Question: Pick your poison:
- <URL>
'''
.VehicleTimeline_root_3m9Bh {
width: 100%;
border: 1px solid #e7eaec;
position: relative;
}
.VehicleTimeline_unitNumbers_2JJyk {
width: 45px;
margin-top: 20px;
}
.VehicleTimeline_row_2A9QX {
height: 20px;
width: 100%;
}
.VehicleTimeline_row_2A9QX:nth-child(even) {
background-color: rgba(235, 235, 235, 0.5);
}
.VehicleTimeline_code_3ux_j {
display: table-cell;
padding: 3px 0;
height: 20px;
text-align: center;
border-right: 1px solid #e7eaec;
white-space: nowrap;
width: 45px;
box-sizing: border-box;
overflow: hidden;
}
.VehicleTimeline_hrblock_2Wfuc {
display: inline-block;
padding: 2px 0 0 2px;
border-right: 1px solid #e7eaec;
overflow: hidden;
white-space: nowrap;
position: absolute;
top: 0;
bottom: 0;
}
.VehicleTimeline_hrblock_2Wfuc:first-child {
border-left: none;
}
.VehicleTimeline_hrblock_2Wfuc:last-child {
border-right: none;
}
.VehicleTimeline_hrblock_2Wfuc:nth-child(odd) {
background-color: rgba(230, 230, 230, 0.5);
}
.VehicleTimeline_scroll_2WSry {
overflow-x: scroll;
overflow-y: hidden;
position: absolute;
box-sizing: content-box;
left: 45px;
top: 0;
bottom: 0;
right: 0;
}
'''
'''
<div data-reactroot="" class="VehicleTimeline_root_3m9Bh">
<div class="VehicleTimeline_unitNumbers_2JJyk">
<div class="VehicleTimeline_row_2A9QX">
<div class="VehicleTimeline_code_3ux_j" title="Mercedes Sprinter" style="background-color: rgb(206, 37, 154); color: rgb(254, 244, 249);">LV</div>
</div>
<div class="VehicleTimeline_row_2A9QX">
<div class="VehicleTimeline_code_3ux_j" title="Lincoln Navigator (14pax)" style="background-color: rgb(0, 0, 0); color: rgb(246, 246, 246);">SUV</div>
</div>
<div class="VehicleTimeline_row_2A9QX">
<div class="VehicleTimeline_code_3ux_j" title="Limo Bus #2" style="background-color: rgb(51, 204, 255); color: rgb(0, 46, 61);">WB</div>
</div>
</div>
<div class="VehicleTimeline_scroll_2WSry">
<div class="VehicleTimeline_timeContainer_2-DVe">
<div class="VehicleTimeline_row_2A9QX">
<div class="VehicleTimeline_hrblock_2Wfuc" style="left: 0px; width: 60px;">
<!-- react-text: 13 -->1
<!-- /react-text --><sup>pm</sup></div>
<div class="VehicleTimeline_hrblock_2Wfuc" style="left: 60px; width: 60px;">
<!-- react-text: 16 -->2
<!-- /react-text --><sup>pm</sup></div>
<div class="VehicleTimeline_hrblock_2Wfuc" style="left: 120px; width: 60px;">
<!-- react-text: 19 -->3
<!-- /react-text --><sup>pm</sup></div>
<div class="VehicleTimeline_hrblock_2Wfuc" style="left: 180px; width: 60px;">
<!-- react-text: 22 -->4
<!-- /react-text --><sup>pm</sup></div>
<div class="VehicleTimeline_hrblock_2Wfuc" style="left: 240px; width: 60px;">
<!-- react-text: 25 -->5
<!-- /react-text --><sup>pm</sup></div>
<div class="VehicleTimeline_hrblock_2Wfuc" style="left: 300px; width: 60px;">
<!-- react-text: 28 -->6
<!-- /react-text --><sup>pm</sup></div>
<div class="VehicleTimeline_hrblock_2Wfuc" style="left: 360px; width: 60px;">
<!-- react-text: 31 -->7
<!-- /react-text --><sup>pm</sup></div>
<div class="VehicleTimeline_hrblock_2Wfuc" style="left: 420px; width: 60px;">
<!-- react-text: 34 -->8
<!-- /react-text --><sup>pm</sup></div>
<div class="VehicleTimeline_hrblock_2Wfuc" style="left: 480px; width: 60px;">
<!-- react-text: 37 -->9
<!-- /react-text --><sup>pm</sup></div>
<div class="VehicleTimeline_hrblock_2Wfuc" style="left: 540px; width: 60px;">
<!-- react-text: 40 -->10
<!-- /react-text --><sup>pm</sup></div>
<div class="VehicleTimeline_hrblock_2Wfuc" style="left: 600px; width: 60px;">
<!-- react-text: 43 -->11
<!-- /react-text --><sup>pm</sup></div>
<div class="VehicleTimeline_hrblock_2Wfuc" style="left: 660px; width: 60px;">
<!-- react-text: 46 -->12
<!-- /react-text --><sup>am</sup></div>
<div class="VehicleTimeline_hrblock_2Wfuc" style="left: 720px; width: 60px;">
<!-- react-text: 49 -->1
<!-- /react-text --><sup>am</sup></div>
<div class="VehicleTimeline_hrblock_2Wfuc" style="left: 780px; width: 60px;">
<!-- react-text: 52 -->2
<!-- /react-text --><sup>am</sup></div>
<div class="VehicleTimeline_hrblock_2Wfuc" style="left: 840px; width: 60px;">
<!-- react-text: 55 -->3
<!-- /react-text --><sup>am</sup></div>
<div class="VehicleTimeline_hrblock_2Wfuc" style="left: 900px; width: 60px;">
<!-- react-text: 58 -->4
<!-- /react-text --><sup>am</sup></div>
<div class="VehicleTimeline_hrblock_2Wfuc" style="left: 960px; width: 60px;">
<!-- react-text: 61 -->5
<!-- /react-text --><sup>am</sup></div>
<div class="VehicleTimeline_hrblock_2Wfuc" style="left: 1020px; width: 60px;">
<!-- react-text: 64 -->6
<!-- /react-text --><sup>am</sup></div>
<div class="VehicleTimeline_hrblock_2Wfuc" style="left: 1080px; width: 60px;">
<!-- react-text: 67 -->7
<!-- /react-text --><sup>am</sup></div>
<div class="VehicleTimeline_hrblock_2Wfuc" style="left: 1140px; width: 60px;">
<!-- react-text: 70 -->8
<!-- /react-text --><sup>am</sup></div>
<div class="VehicleTimeline_hrblock_2Wfuc" style="left: 1200px; width: 60px;">
<!-- react-text: 73 -->9
<!-- /react-text --><sup>am</sup></div>
<div class="VehicleTimeline_hrblock_2Wfuc" style="left: 1260px; width: 60px;">
<!-- react-text: 76 -->10
<!-- /react-text --><sup>am</sup></div>
<div class="VehicleTimeline_hrblock_2Wfuc" style="left: 1320px; width: 60px;">
<!-- react-text: 79 -->11
<!-- /react-text --><sup>am</sup></div>
<div class="VehicleTimeline_hrblock_2Wfuc" style="left: 1380px; width: 60px;">
<!-- react-text: 82 -->12
<!-- /react-text --><sup>pm</sup></div>
</div>
<div class="VehicleTimeline_row_2A9QX">xxxxx</div>
<div class="VehicleTimeline_row_2A9QX">xxxxx</div>
<div class="VehicleTimeline_row_2A9QX">xxxxx</div>
</div>
</div>
</div>
'''
How can I get the horizontal scrollbar to move down so that the top edge of the scrollbar is aligned with the bottom edge of "WB"?
i.e. there should be 3 rows with XXXs in them and the scrollbar shouldn't be covering them.

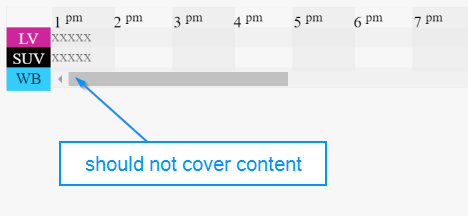
Answer: Remove: 'bottom: 0;' from '.VehicleTimeline_scroll_2WSry' class.
---
By setting 'bottom: 0;' along with 'top: 0;' in '.VehicleTimeline_scroll_2WSry' class with absolute position, modern browsers render the element similar as if it had 'height: 100%;'.
Because your parent element with relative position has a total height of '60px', the child with absolute position, which is bigger, now 'overflows', but 'overflow-y' is hidden in the parent element, so there is no scrollbar.
---
To avoid this just remove the property 'bottom' from the class.
'''
.VehicleTimeline_root_3m9Bh {
width: 100%;
//display: table;
border: 1px solid #e7eaec;
position: relative;
}
.VehicleTimeline_unitNumbers_2JJyk {
width: 45px;
margin-top: 20px;
}
.VehicleTimeline_row_2A9QX {
height: 20px;
width: 100%;
&: nth-child(even) {
background-color: rgba(235, 235, 235, .5);
}
}
.VehicleTimeline_code_3ux_j {
display: table-cell;
padding: 3px 0;
height: 20px;
text-align: center;
border-right: 1px solid #e7eaec;
white-space: nowrap;
width: 45px;
box-sizing: border-box;
overflow: hidden;
}
.VehicleTimeline_hrblock_2Wfuc {
display: inline-block;
padding: 2px 0 0 2px;
border-right: 1px solid #e7eaec;
overflow: hidden;
white-space: nowrap;
position: absolute;
top: 0;
bottom: 0;
&: first-child {
border-left: none;
}
&:last-child {
border-right: none;
}
&:nth-child(odd) {
background-color: rgba(230, 230, 230, .5);
}
}
.VehicleTimeline_scroll_2WSry {
overflow-x: scroll;
overflow-y: hidden;
position: absolute;
box-sizing: content-box;
left: 45px;
top: 0;
right: 0;
}
'''
'''
<div data-reactroot="" class="VehicleTimeline_root_3m9Bh">
<div class="VehicleTimeline_unitNumbers_2JJyk">
<div class="VehicleTimeline_row_2A9QX">
<div class="VehicleTimeline_code_3ux_j" title="Mercedes Sprinter" style="background-color: rgb(206, 37, 154); color: rgb(254, 244, 249);">LV</div>
</div>
<div class="VehicleTimeline_row_2A9QX">
<div class="VehicleTimeline_code_3ux_j" title="Lincoln Navigator (14pax)" style="background-color: rgb(0, 0, 0); color: rgb(246, 246, 246);">SUV01</div>
</div>
<div class="VehicleTimeline_row_2A9QX">
<div class="VehicleTimeline_code_3ux_j" title="Limo Bus #2" style="background-color: rgb(51, 204, 255); color: rgb(0, 46, 61);">WB</div>
</div>
</div>
<div class="VehicleTimeline_scroll_2WSry">
<div class="VehicleTimeline_timeContainer_2-DVe">
<div class="VehicleTimeline_row_2A9QX">
<div class="VehicleTimeline_hrblock_2Wfuc" style="left: 0px; width: 60px;">
<!-- react-text: 13 -->1
<!-- /react-text --><sup>pm</sup>
</div>
<div class="VehicleTimeline_hrblock_2Wfuc" style="left: 60px; width: 60px;">
<!-- react-text: 16 -->2
<!-- /react-text --><sup>pm</sup>
</div>
<div class="VehicleTimeline_hrblock_2Wfuc" style="left: 120px; width: 60px;">
<!-- react-text: 19 -->3
<!-- /react-text --><sup>pm</sup>
</div>
<div class="VehicleTimeline_hrblock_2Wfuc" style="left: 180px; width: 60px;">
<!-- react-text: 22 -->4
<!-- /react-text --><sup>pm</sup>
</div>
<div class="VehicleTimeline_hrblock_2Wfuc" style="left: 240px; width: 60px;">
<!-- react-text: 25 -->5
<!-- /react-text --><sup>pm</sup>
</div>
<div class="VehicleTimeline_hrblock_2Wfuc" style="left: 300px; width: 60px;">
<!-- react-text: 28 -->6
<!-- /react-text --><sup>pm</sup>
</div>
<div class="VehicleTimeline_hrblock_2Wfuc" style="left: 360px; width: 60px;">
<!-- react-text: 31 -->7
<!-- /react-text --><sup>pm</sup>
</div>
<div class="VehicleTimeline_hrblock_2Wfuc" style="left: 420px; width: 60px;">
<!-- react-text: 34 -->8
<!-- /react-text --><sup>pm</sup>
</div>
<div class="VehicleTimeline_hrblock_2Wfuc" style="left: 480px; width: 60px;">
<!-- react-text: 37 -->9
<!-- /react-text --><sup>pm</sup>
</div>
<div class="VehicleTimeline_hrblock_2Wfuc" style="left: 540px; width: 60px;">
<!-- react-text: 40 -->10
<!-- /react-text --><sup>pm</sup>
</div>
<div class="VehicleTimeline_hrblock_2Wfuc" style="left: 600px; width: 60px;">
<!-- react-text: 43 -->11
<!-- /react-text --><sup>pm</sup>
</div>
<div class="VehicleTimeline_hrblock_2Wfuc" style="left: 660px; width: 60px;">
<!-- react-text: 46 -->12
<!-- /react-text --><sup>am</sup>
</div>
<div class="VehicleTimeline_hrblock_2Wfuc" style="left: 720px; width: 60px;">
<!-- react-text: 49 -->1
<!-- /react-text --><sup>am</sup>
</div>
<div class="VehicleTimeline_hrblock_2Wfuc" style="left: 780px; width: 60px;">
<!-- react-text: 52 -->2
<!-- /react-text --><sup>am</sup>
</div>
<div class="VehicleTimeline_hrblock_2Wfuc" style="left: 840px; width: 60px;">
<!-- react-text: 55 -->3
<!-- /react-text --><sup>am</sup>
</div>
<div class="VehicleTimeline_hrblock_2Wfuc" style="left: 900px; width: 60px;">
<!-- react-text: 58 -->4
<!-- /react-text --><sup>am</sup>
</div>
<div class="VehicleTimeline_hrblock_2Wfuc" style="left: 960px; width: 60px;">
<!-- react-text: 61 -->5
<!-- /react-text --><sup>am</sup>
</div>
<div class="VehicleTimeline_hrblock_2Wfuc" style="left: 1020px; width: 60px;">
<!-- react-text: 64 -->6
<!-- /react-text --><sup>am</sup>
</div>
<div class="VehicleTimeline_hrblock_2Wfuc" style="left: 1080px; width: 60px;">
<!-- react-text: 67 -->7
<!-- /react-text --><sup>am</sup>
</div>
<div class="VehicleTimeline_hrblock_2Wfuc" style="left: 1140px; width: 60px;">
<!-- react-text: 70 -->8
<!-- /react-text --><sup>am</sup>
</div>
<div class="VehicleTimeline_hrblock_2Wfuc" style="left: 1200px; width: 60px;">
<!-- react-text: 73 -->9
<!-- /react-text --><sup>am</sup>
</div>
<div class="VehicleTimeline_hrblock_2Wfuc" style="left: 1260px; width: 60px;">
<!-- react-text: 76 -->10
<!-- /react-text --><sup>am</sup>
</div>
<div class="VehicleTimeline_hrblock_2Wfuc" style="left: 1320px; width: 60px;">
<!-- react-text: 79 -->11
<!-- /react-text --><sup>am</sup>
</div>
<div class="VehicleTimeline_hrblock_2Wfuc" style="left: 1380px; width: 60px;">
<!-- react-text: 82 -->12
<!-- /react-text --><sup>pm</sup>
</div>
</div>
<div class="VehicleTimeline_row_2A9QX">xxxxx</div>
<div class="VehicleTimeline_row_2A9QX">xxxxx</div>
<div class="VehicleTimeline_row_2A9QX">xxxxx</div>
</div>
</div>
</div>
'''